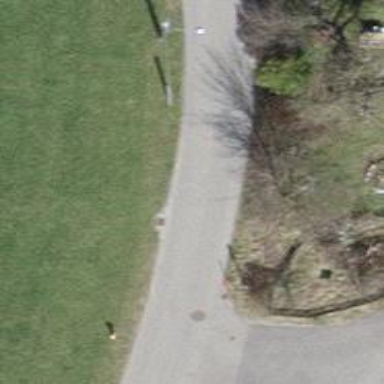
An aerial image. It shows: Asphalt road in residential area.